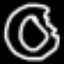
Label: donut